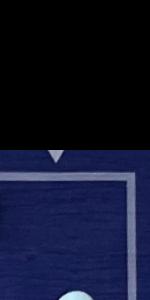
Label: Empty